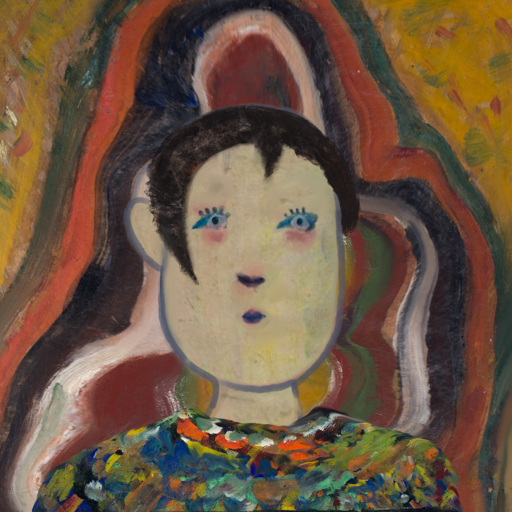
Background: AfterRaid, Head And Neck Front: Hill_Girl, Face Front: Hill_Girl, Bust: An_Impression, Hair Front: Roy_Bahadur, Head Accessory: Blank, Second Necklace: Blank, Necklace: Blank, Baby: Blank